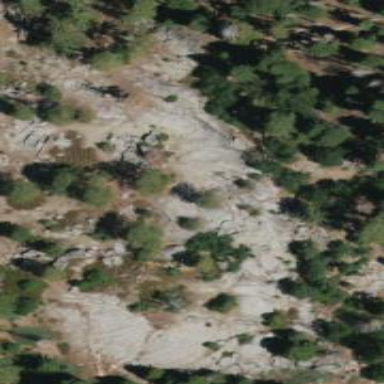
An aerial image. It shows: Landscape of bare rock.